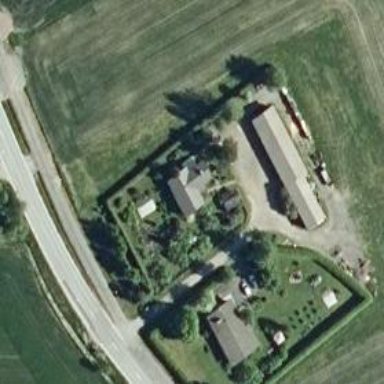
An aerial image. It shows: Farm.